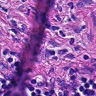
Metastatic tissue present: yes